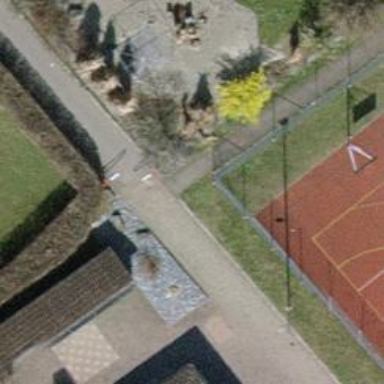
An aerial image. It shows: Cycle barrier.